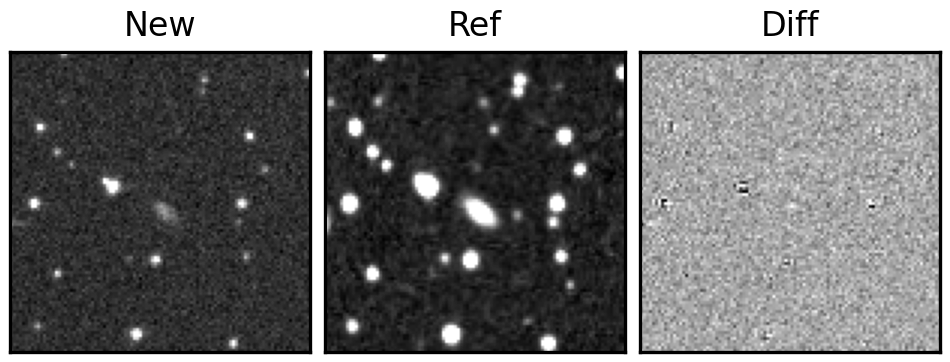
Label: real